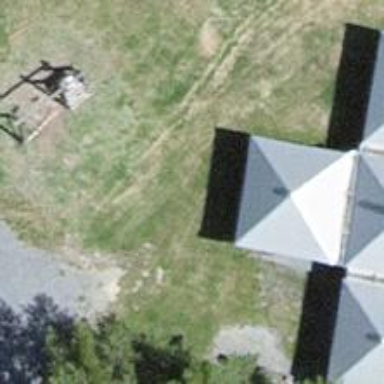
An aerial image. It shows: Picnic shelter provides comfortable rest area.